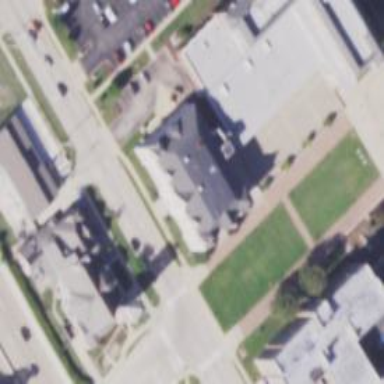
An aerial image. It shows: Office building.